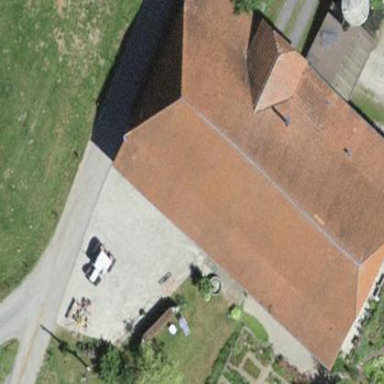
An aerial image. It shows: Farm building.